Interaction volume radius: 5 \u00c5
Interaction volume height: 10 \u00c5
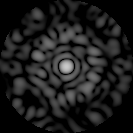
Disorder parameter: 0.8119